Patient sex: M
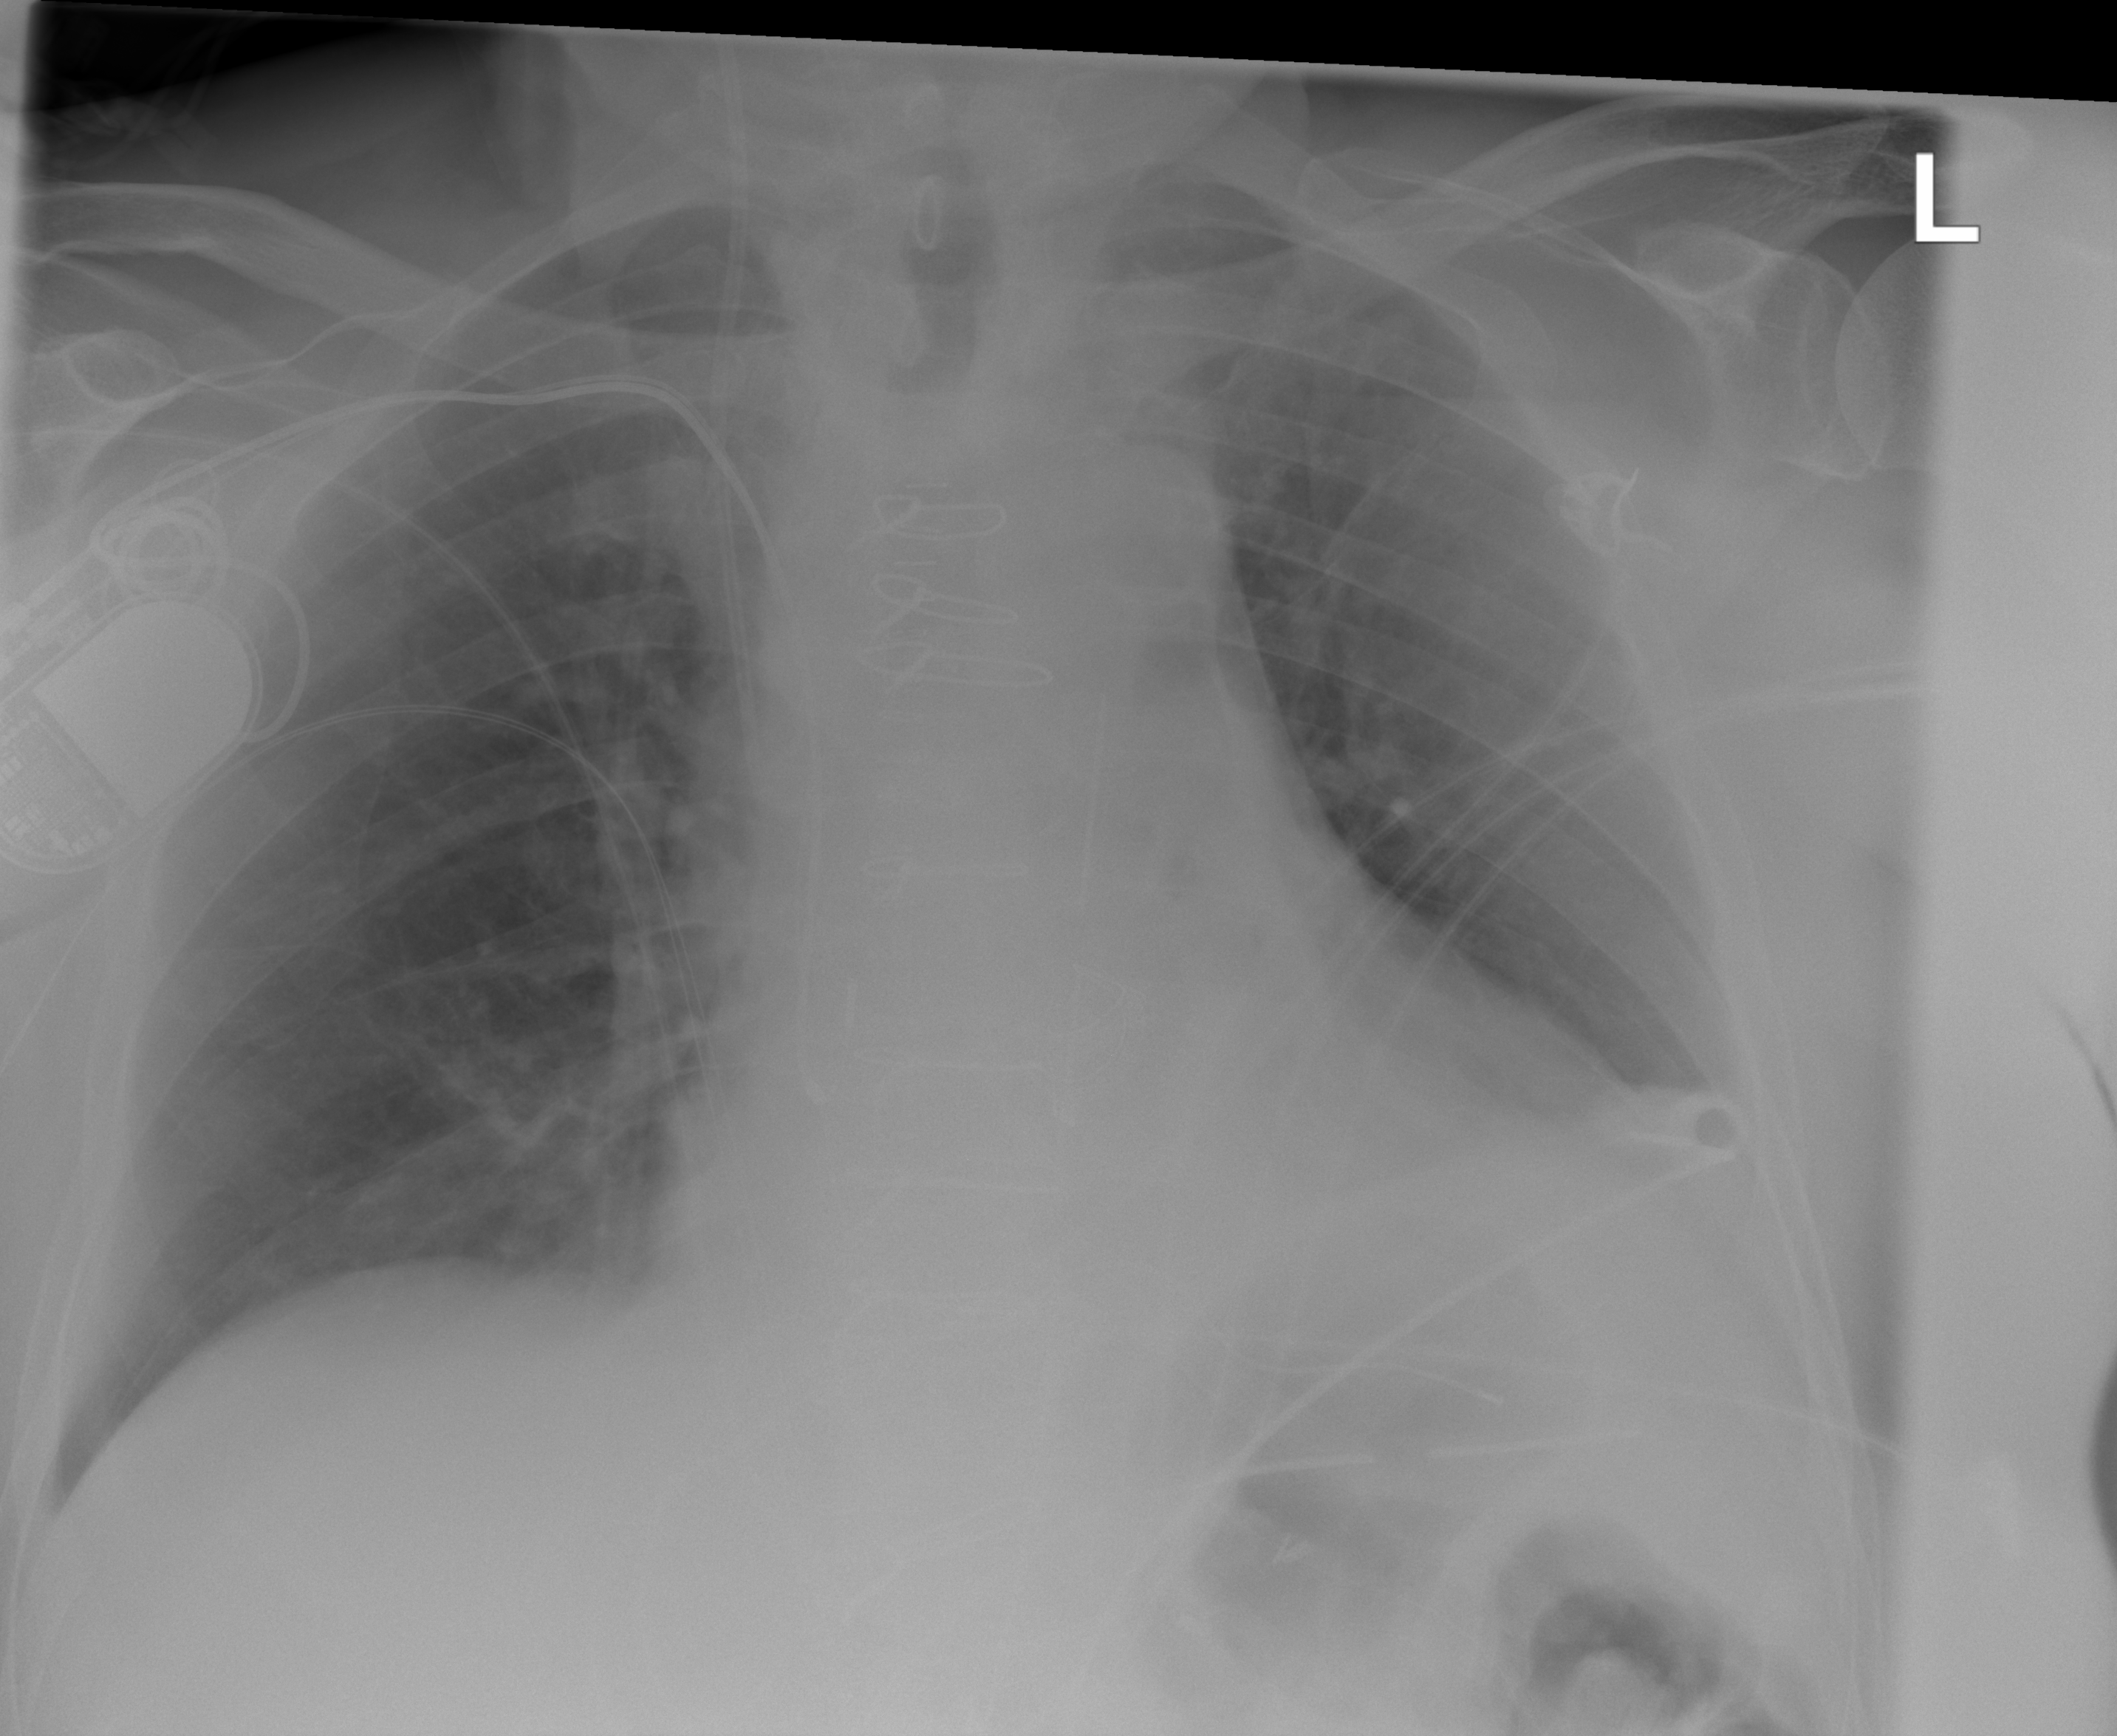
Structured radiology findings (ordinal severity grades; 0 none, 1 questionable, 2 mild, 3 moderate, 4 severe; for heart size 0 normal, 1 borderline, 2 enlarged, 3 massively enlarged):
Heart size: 2
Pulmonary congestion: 2
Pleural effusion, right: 0
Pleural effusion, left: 1
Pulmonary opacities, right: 0
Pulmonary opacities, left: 0
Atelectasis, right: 0
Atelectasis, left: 1